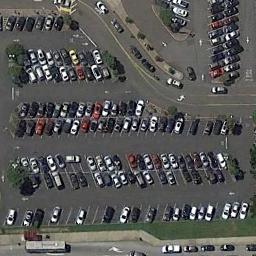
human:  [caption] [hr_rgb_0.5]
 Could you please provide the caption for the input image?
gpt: A lot of cars are in the parking lot .

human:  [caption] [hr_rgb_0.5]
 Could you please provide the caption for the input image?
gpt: The parking lot is full of cars next to the grass .

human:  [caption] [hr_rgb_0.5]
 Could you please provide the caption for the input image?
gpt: The parking lot has lots of cars arranged neatly in lines .

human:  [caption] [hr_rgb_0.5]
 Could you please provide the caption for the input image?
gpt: There is a white building by the parking lot .

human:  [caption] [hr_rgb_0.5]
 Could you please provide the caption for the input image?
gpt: There are many cars on the parking lot .